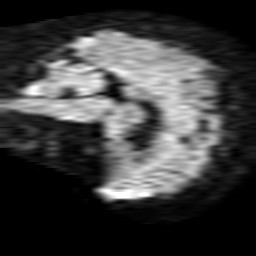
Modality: TRACE
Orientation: sagittal
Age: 37
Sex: male
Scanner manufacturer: philips
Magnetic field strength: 1.5 T
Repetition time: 4.972 s
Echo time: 0.07764 s